Question: I'm using the Chrome DevTools console to try to select elements in this page: <URL>
But I'm finding that everything I try to select returns null. For example, if I type '$('body')' into the console, it returns null:

Why is this happening? There is definitely a '<body>' tag in the page.
And the same '$('body')' query in the console on other sites returns an element.
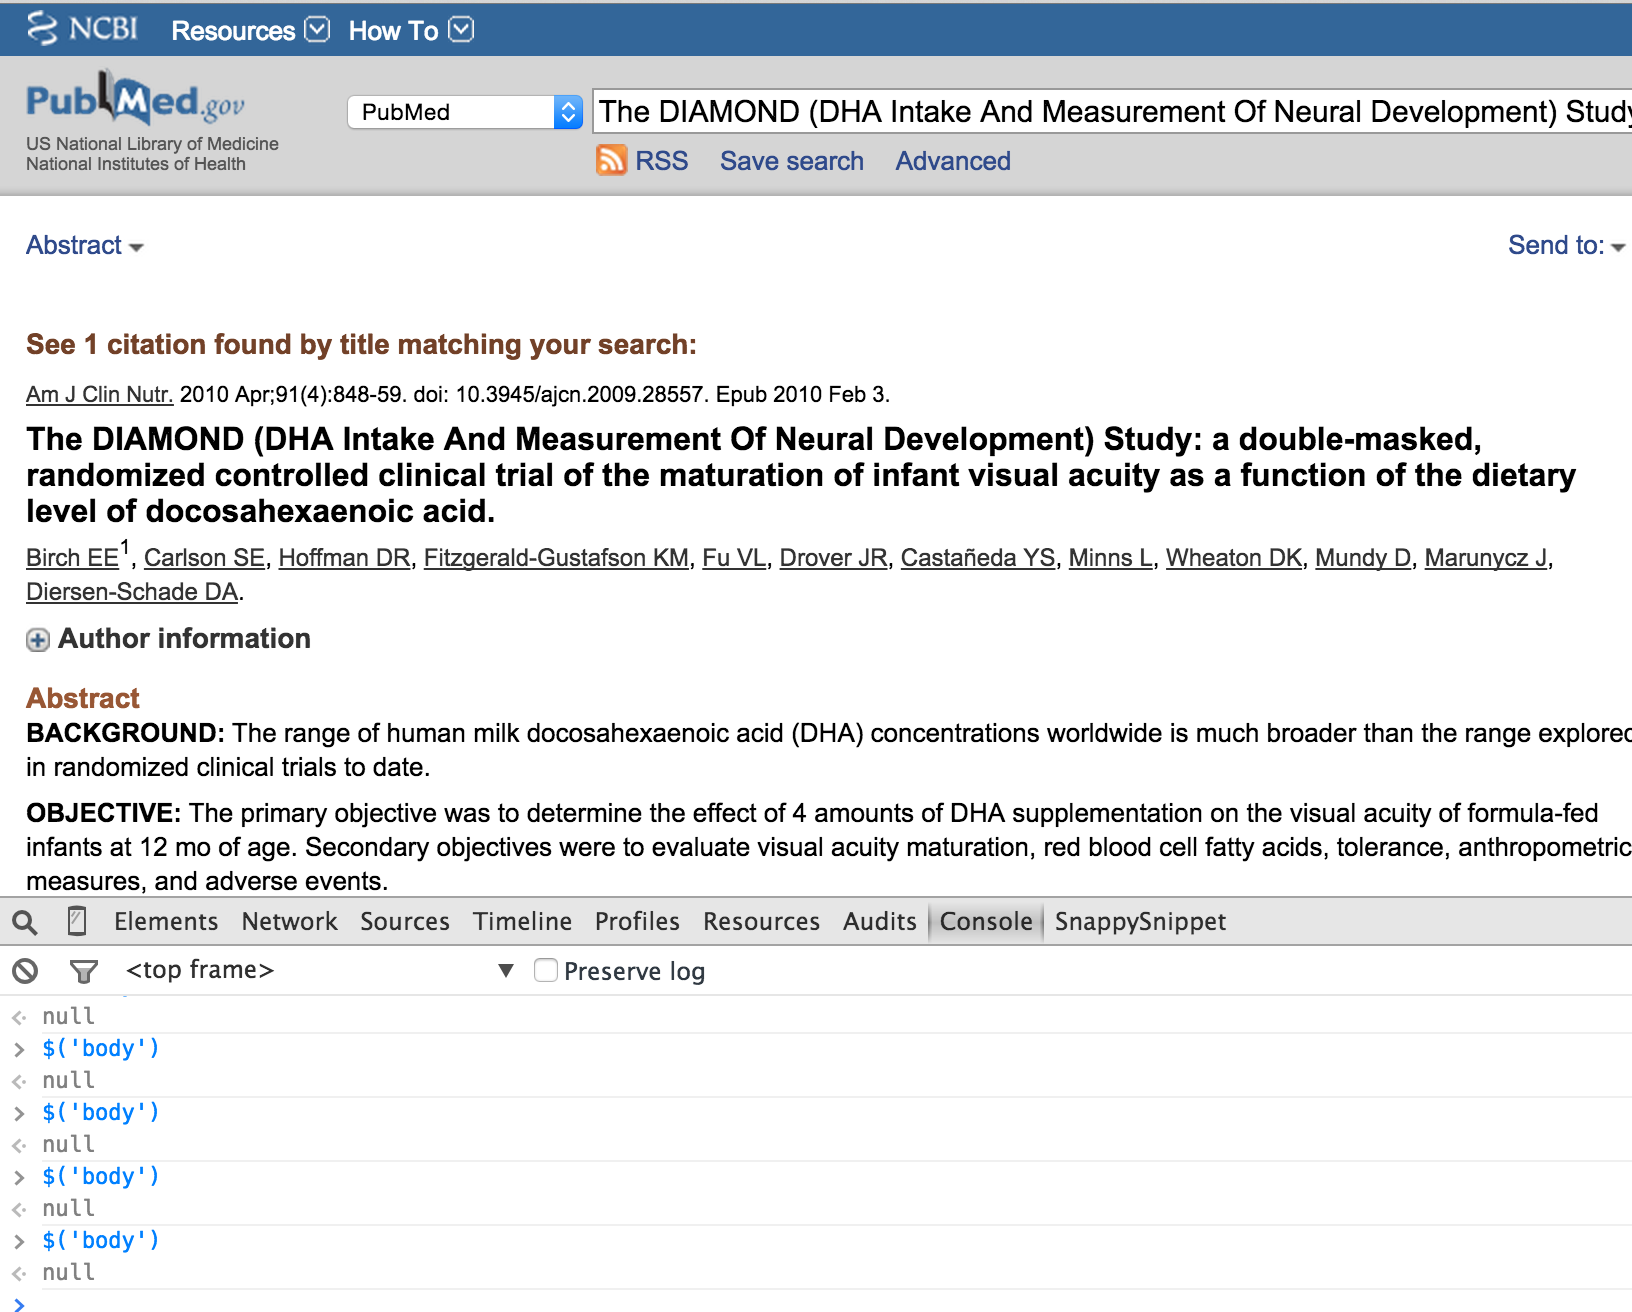
Answer: this site overwrites '$' funtion. use 'jQuery' instead.
'''
jQuery('body'); //Object { 0: <body>, context: HTMLDocument - pubmed, selector: "body", length: 1 }
'''